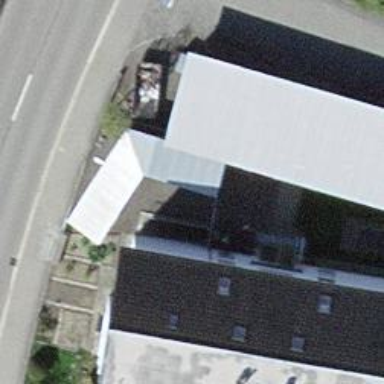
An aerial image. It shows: View of roof of building.